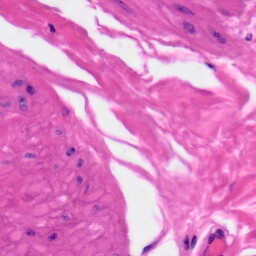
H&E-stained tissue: Skin